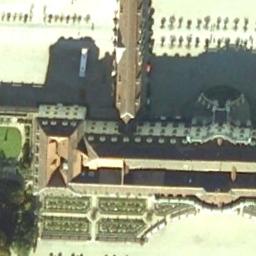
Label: palace